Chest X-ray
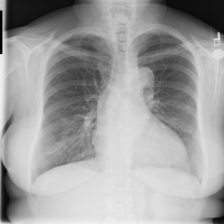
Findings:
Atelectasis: negative
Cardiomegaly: negative
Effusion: negative
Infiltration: negative
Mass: negative
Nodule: negative
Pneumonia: negative
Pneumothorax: negative
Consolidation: negative
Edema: negative
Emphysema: negative
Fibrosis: negative
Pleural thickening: negative
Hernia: negative